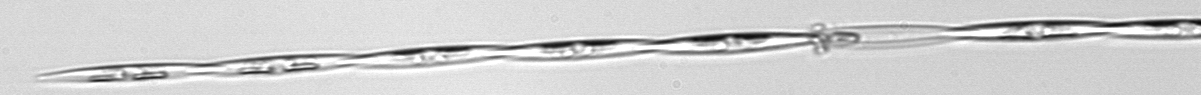
Label: Pseudo-nitzschia